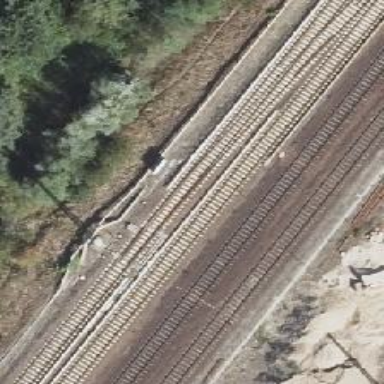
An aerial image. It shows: Railway switch with the turnout side on the right.